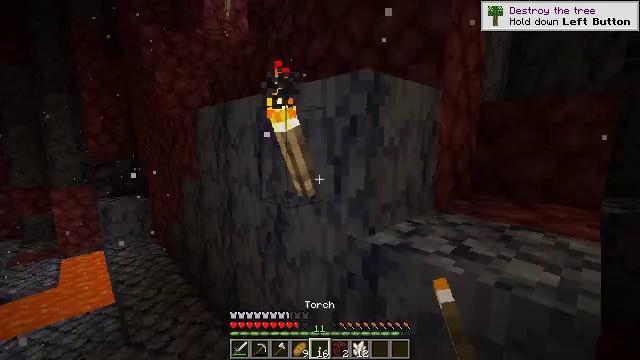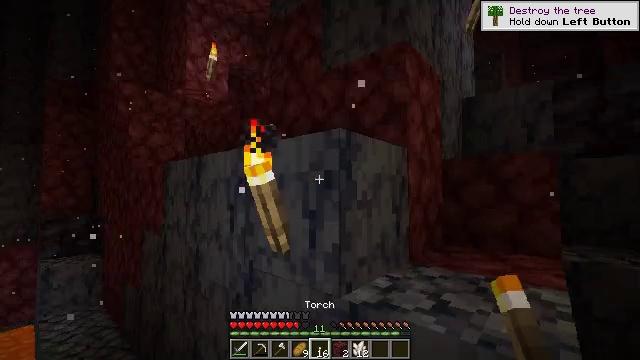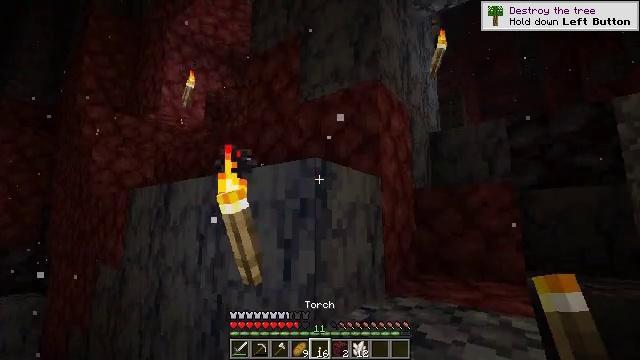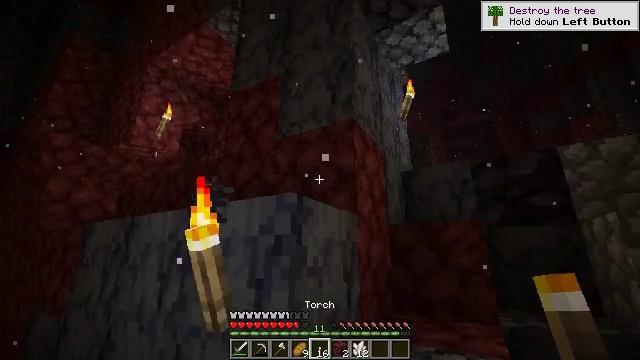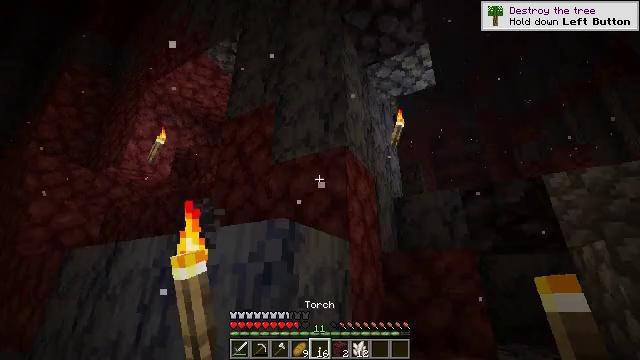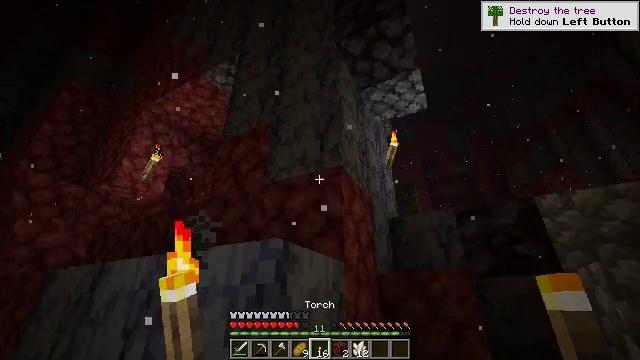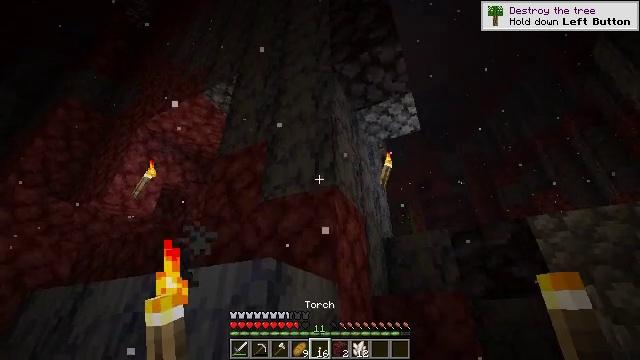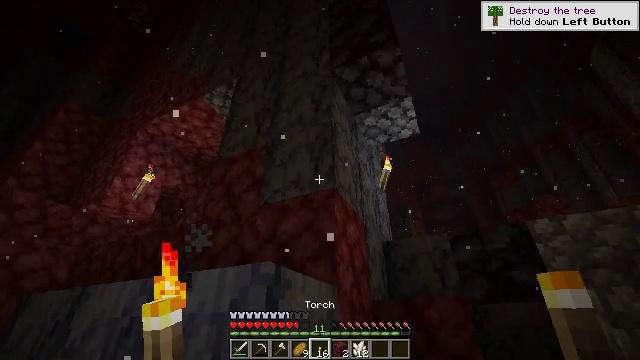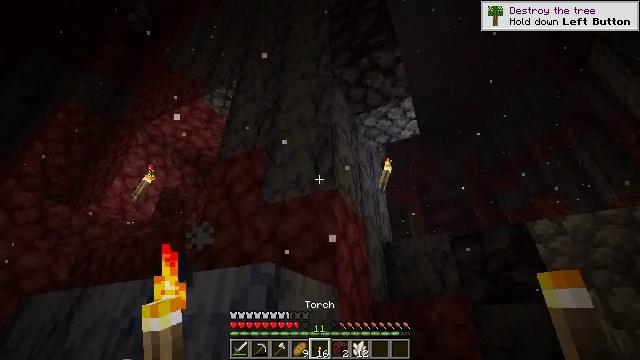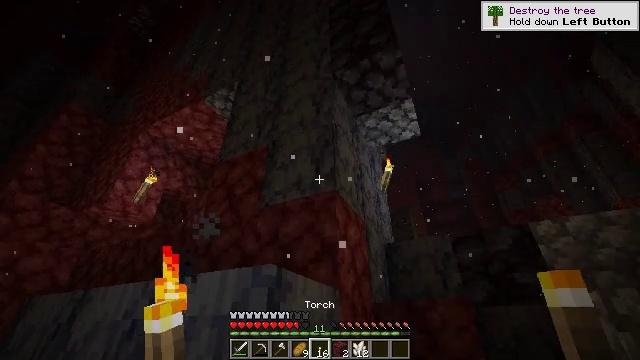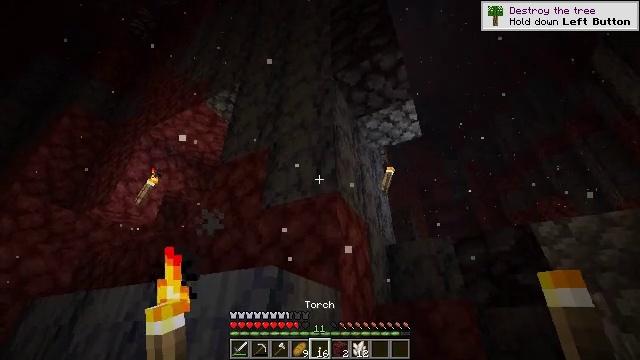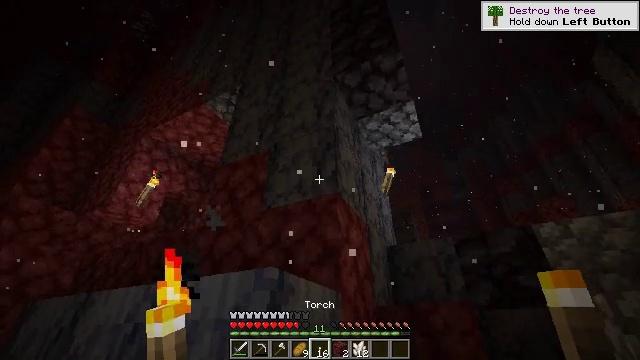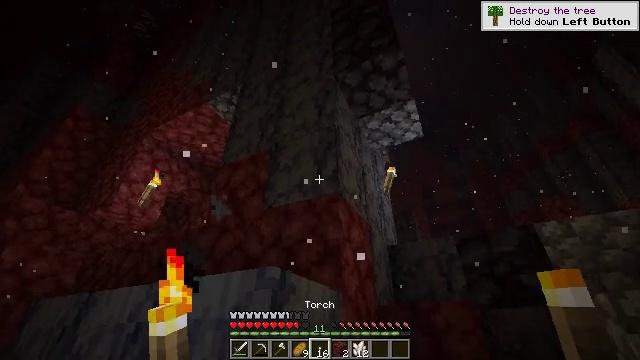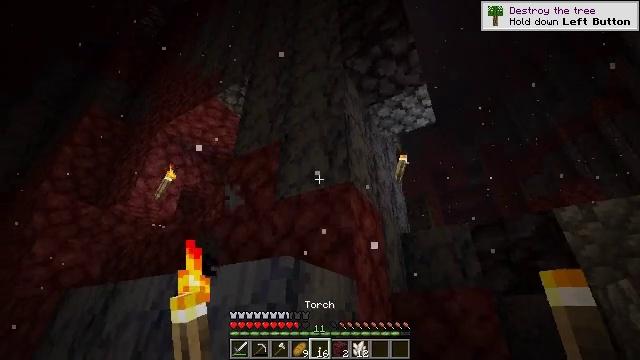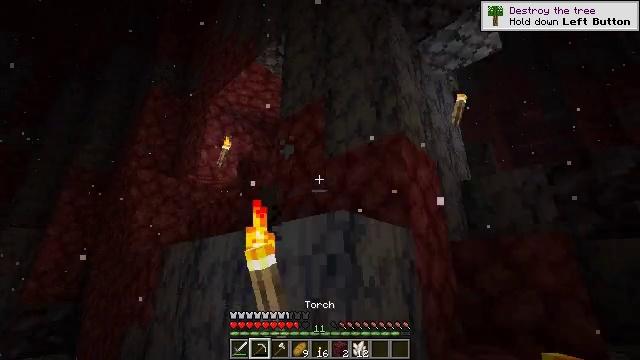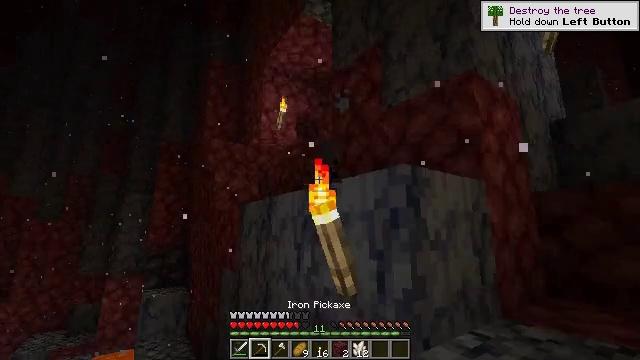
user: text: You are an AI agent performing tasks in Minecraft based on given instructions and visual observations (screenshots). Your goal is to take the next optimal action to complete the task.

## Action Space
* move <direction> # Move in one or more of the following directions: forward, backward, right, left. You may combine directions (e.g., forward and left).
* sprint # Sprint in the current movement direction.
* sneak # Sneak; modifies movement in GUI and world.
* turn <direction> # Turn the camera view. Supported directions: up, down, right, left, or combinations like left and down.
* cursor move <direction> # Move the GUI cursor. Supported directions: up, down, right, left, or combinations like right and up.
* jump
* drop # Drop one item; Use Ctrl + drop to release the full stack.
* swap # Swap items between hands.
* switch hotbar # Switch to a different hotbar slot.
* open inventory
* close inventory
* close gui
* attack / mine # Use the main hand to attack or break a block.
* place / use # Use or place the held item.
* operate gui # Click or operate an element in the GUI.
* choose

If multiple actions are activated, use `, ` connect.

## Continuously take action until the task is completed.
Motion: motion action
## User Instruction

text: Kill a magma cube.
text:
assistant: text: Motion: turn right and up
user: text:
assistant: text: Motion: turn right and up
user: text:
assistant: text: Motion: turn right and up
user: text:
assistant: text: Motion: turn right and up
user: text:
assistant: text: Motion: turn right and up
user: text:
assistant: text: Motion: turn right and up
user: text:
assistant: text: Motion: no_op
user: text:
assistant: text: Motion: no_op
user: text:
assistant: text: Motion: no_op
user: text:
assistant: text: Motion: no_op
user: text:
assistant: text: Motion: no_op
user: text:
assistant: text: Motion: no_op
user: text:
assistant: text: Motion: turn left and down
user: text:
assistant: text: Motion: turn left and down, switch to hotbar 2
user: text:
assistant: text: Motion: turn left and down, switch to hotbar 2
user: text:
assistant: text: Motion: turn left and down, switch to hotbar 2
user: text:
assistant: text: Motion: turn left and down
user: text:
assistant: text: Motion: turn left and down
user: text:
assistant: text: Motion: turn left and down
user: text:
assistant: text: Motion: turn left and down
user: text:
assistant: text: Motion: turn left and down
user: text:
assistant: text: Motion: turn left and down
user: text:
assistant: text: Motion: turn left
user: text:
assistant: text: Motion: turn left and down
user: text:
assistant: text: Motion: turn left and down, switch to hotbar 1
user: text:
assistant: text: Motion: turn left and down, switch to hotbar 1
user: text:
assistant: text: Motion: turn left, switch to hotbar 1
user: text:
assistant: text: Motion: turn left and down, switch to hotbar 1
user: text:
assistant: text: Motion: turn left and down
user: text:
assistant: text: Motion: turn left